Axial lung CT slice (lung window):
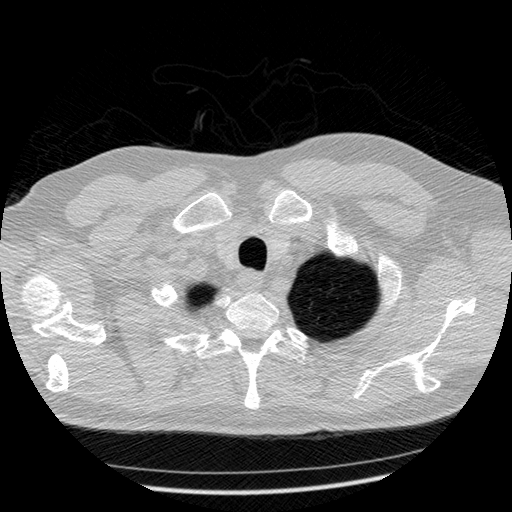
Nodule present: no